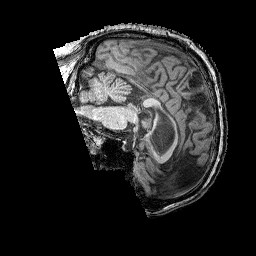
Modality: T1w
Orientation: sagittal
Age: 50
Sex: male
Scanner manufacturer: siemens
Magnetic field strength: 3 T
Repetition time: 2.25 s
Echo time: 0.00415 s